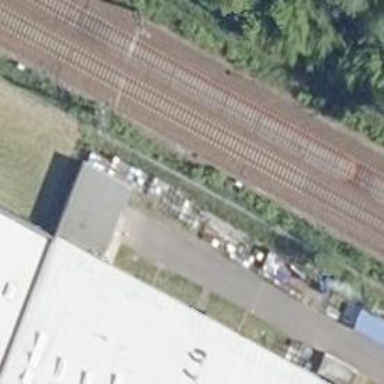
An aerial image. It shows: Railway signal.